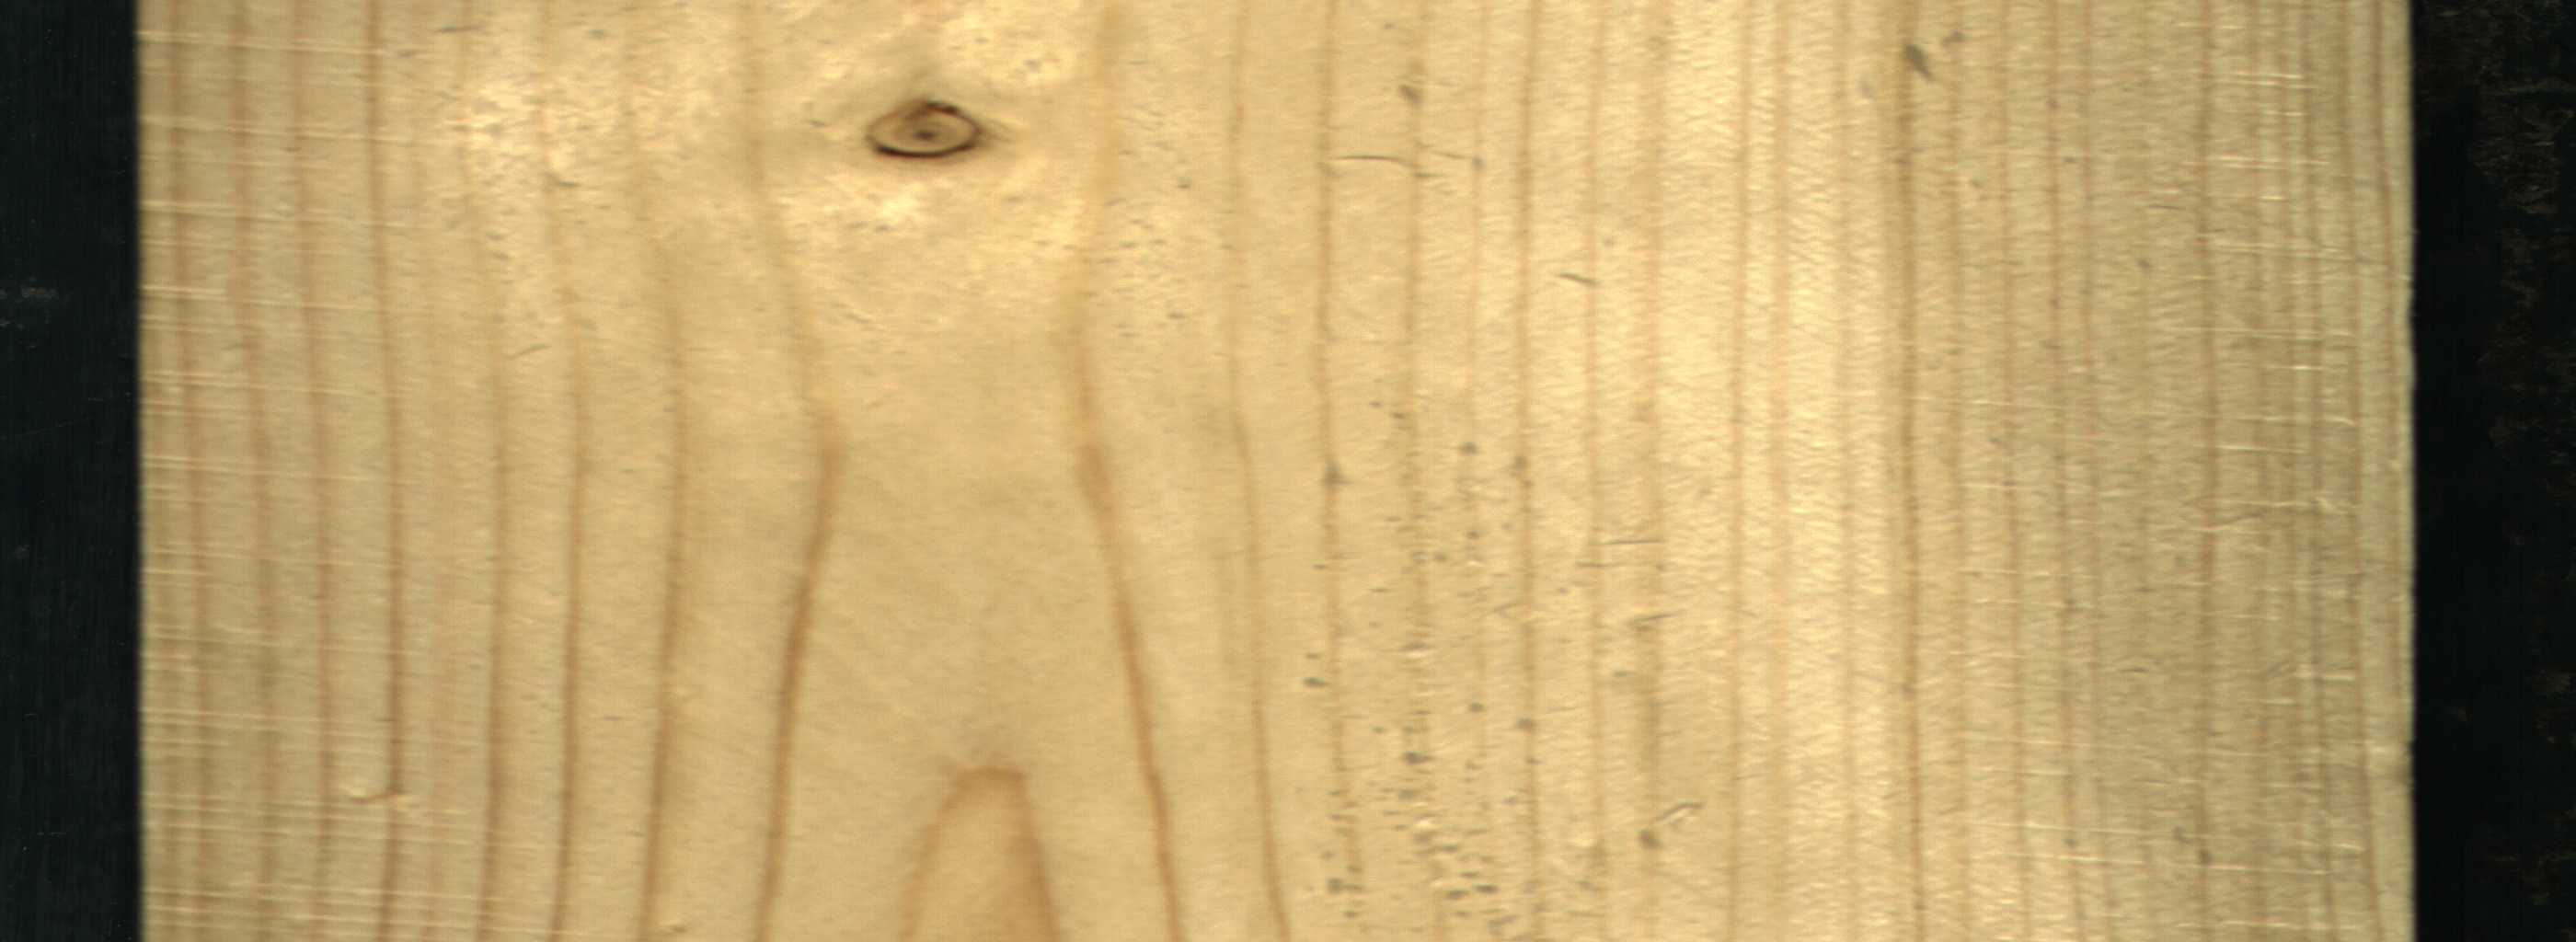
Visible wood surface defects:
Dead_Knot